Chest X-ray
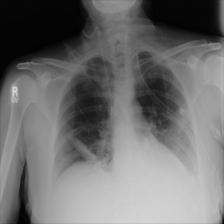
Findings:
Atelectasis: positive
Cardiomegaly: negative
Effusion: negative
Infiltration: negative
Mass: negative
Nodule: negative
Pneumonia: negative
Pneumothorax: positive
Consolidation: positive
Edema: negative
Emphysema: negative
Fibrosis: negative
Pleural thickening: negative
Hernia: negative